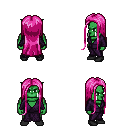
a pixel art fantasy rpg character, male body template, orc, green skin, purple robe, magenta pants, pink extra-long hairstyle, black shoes, four views (front, back, left, right), 2x2 character sprite sheet, small pixel art, hard edges, no anti-aliasing